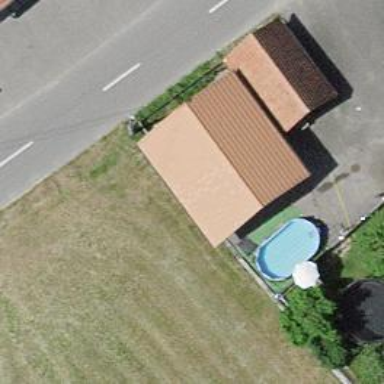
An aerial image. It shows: Garage building.